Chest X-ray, PA view. Patient: 42 years old, sex M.
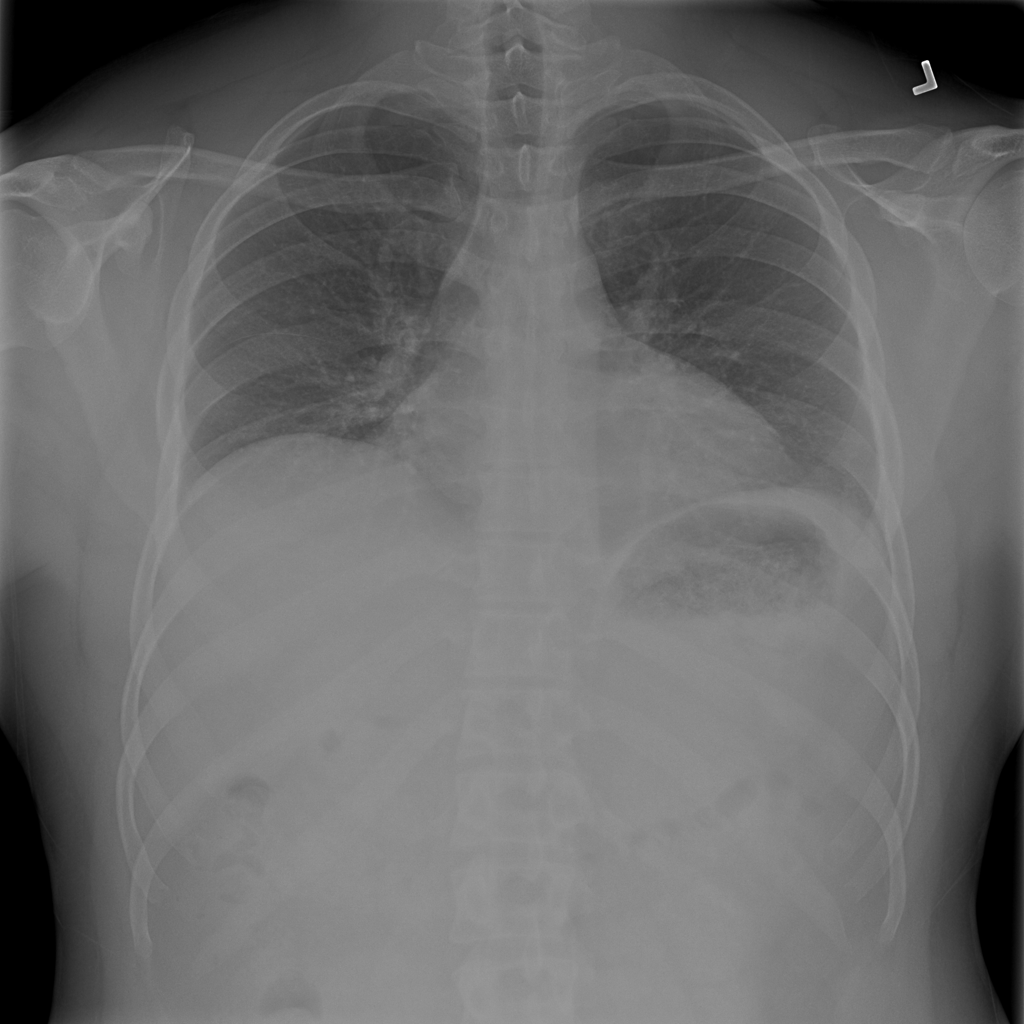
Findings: No Finding